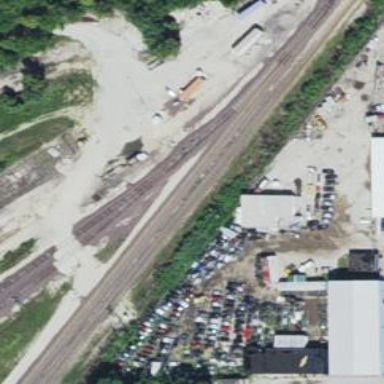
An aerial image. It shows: Trap point for railway derailment prevention.